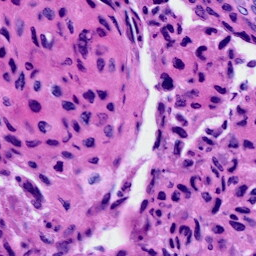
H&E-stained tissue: Cervix